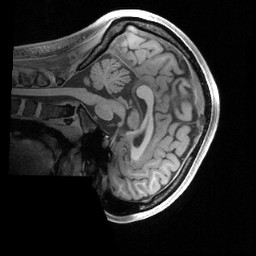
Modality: T1w
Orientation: sagittal
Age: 22
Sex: female
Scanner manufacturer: siemens
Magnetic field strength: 3 T
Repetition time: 2.4 s
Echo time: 0.00224 s